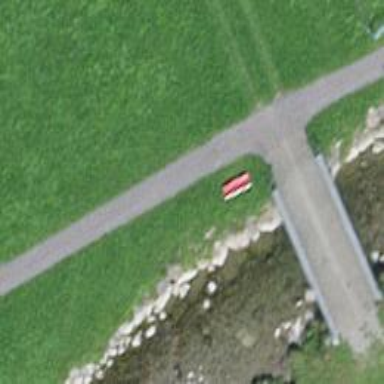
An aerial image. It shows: Bench.